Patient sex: F
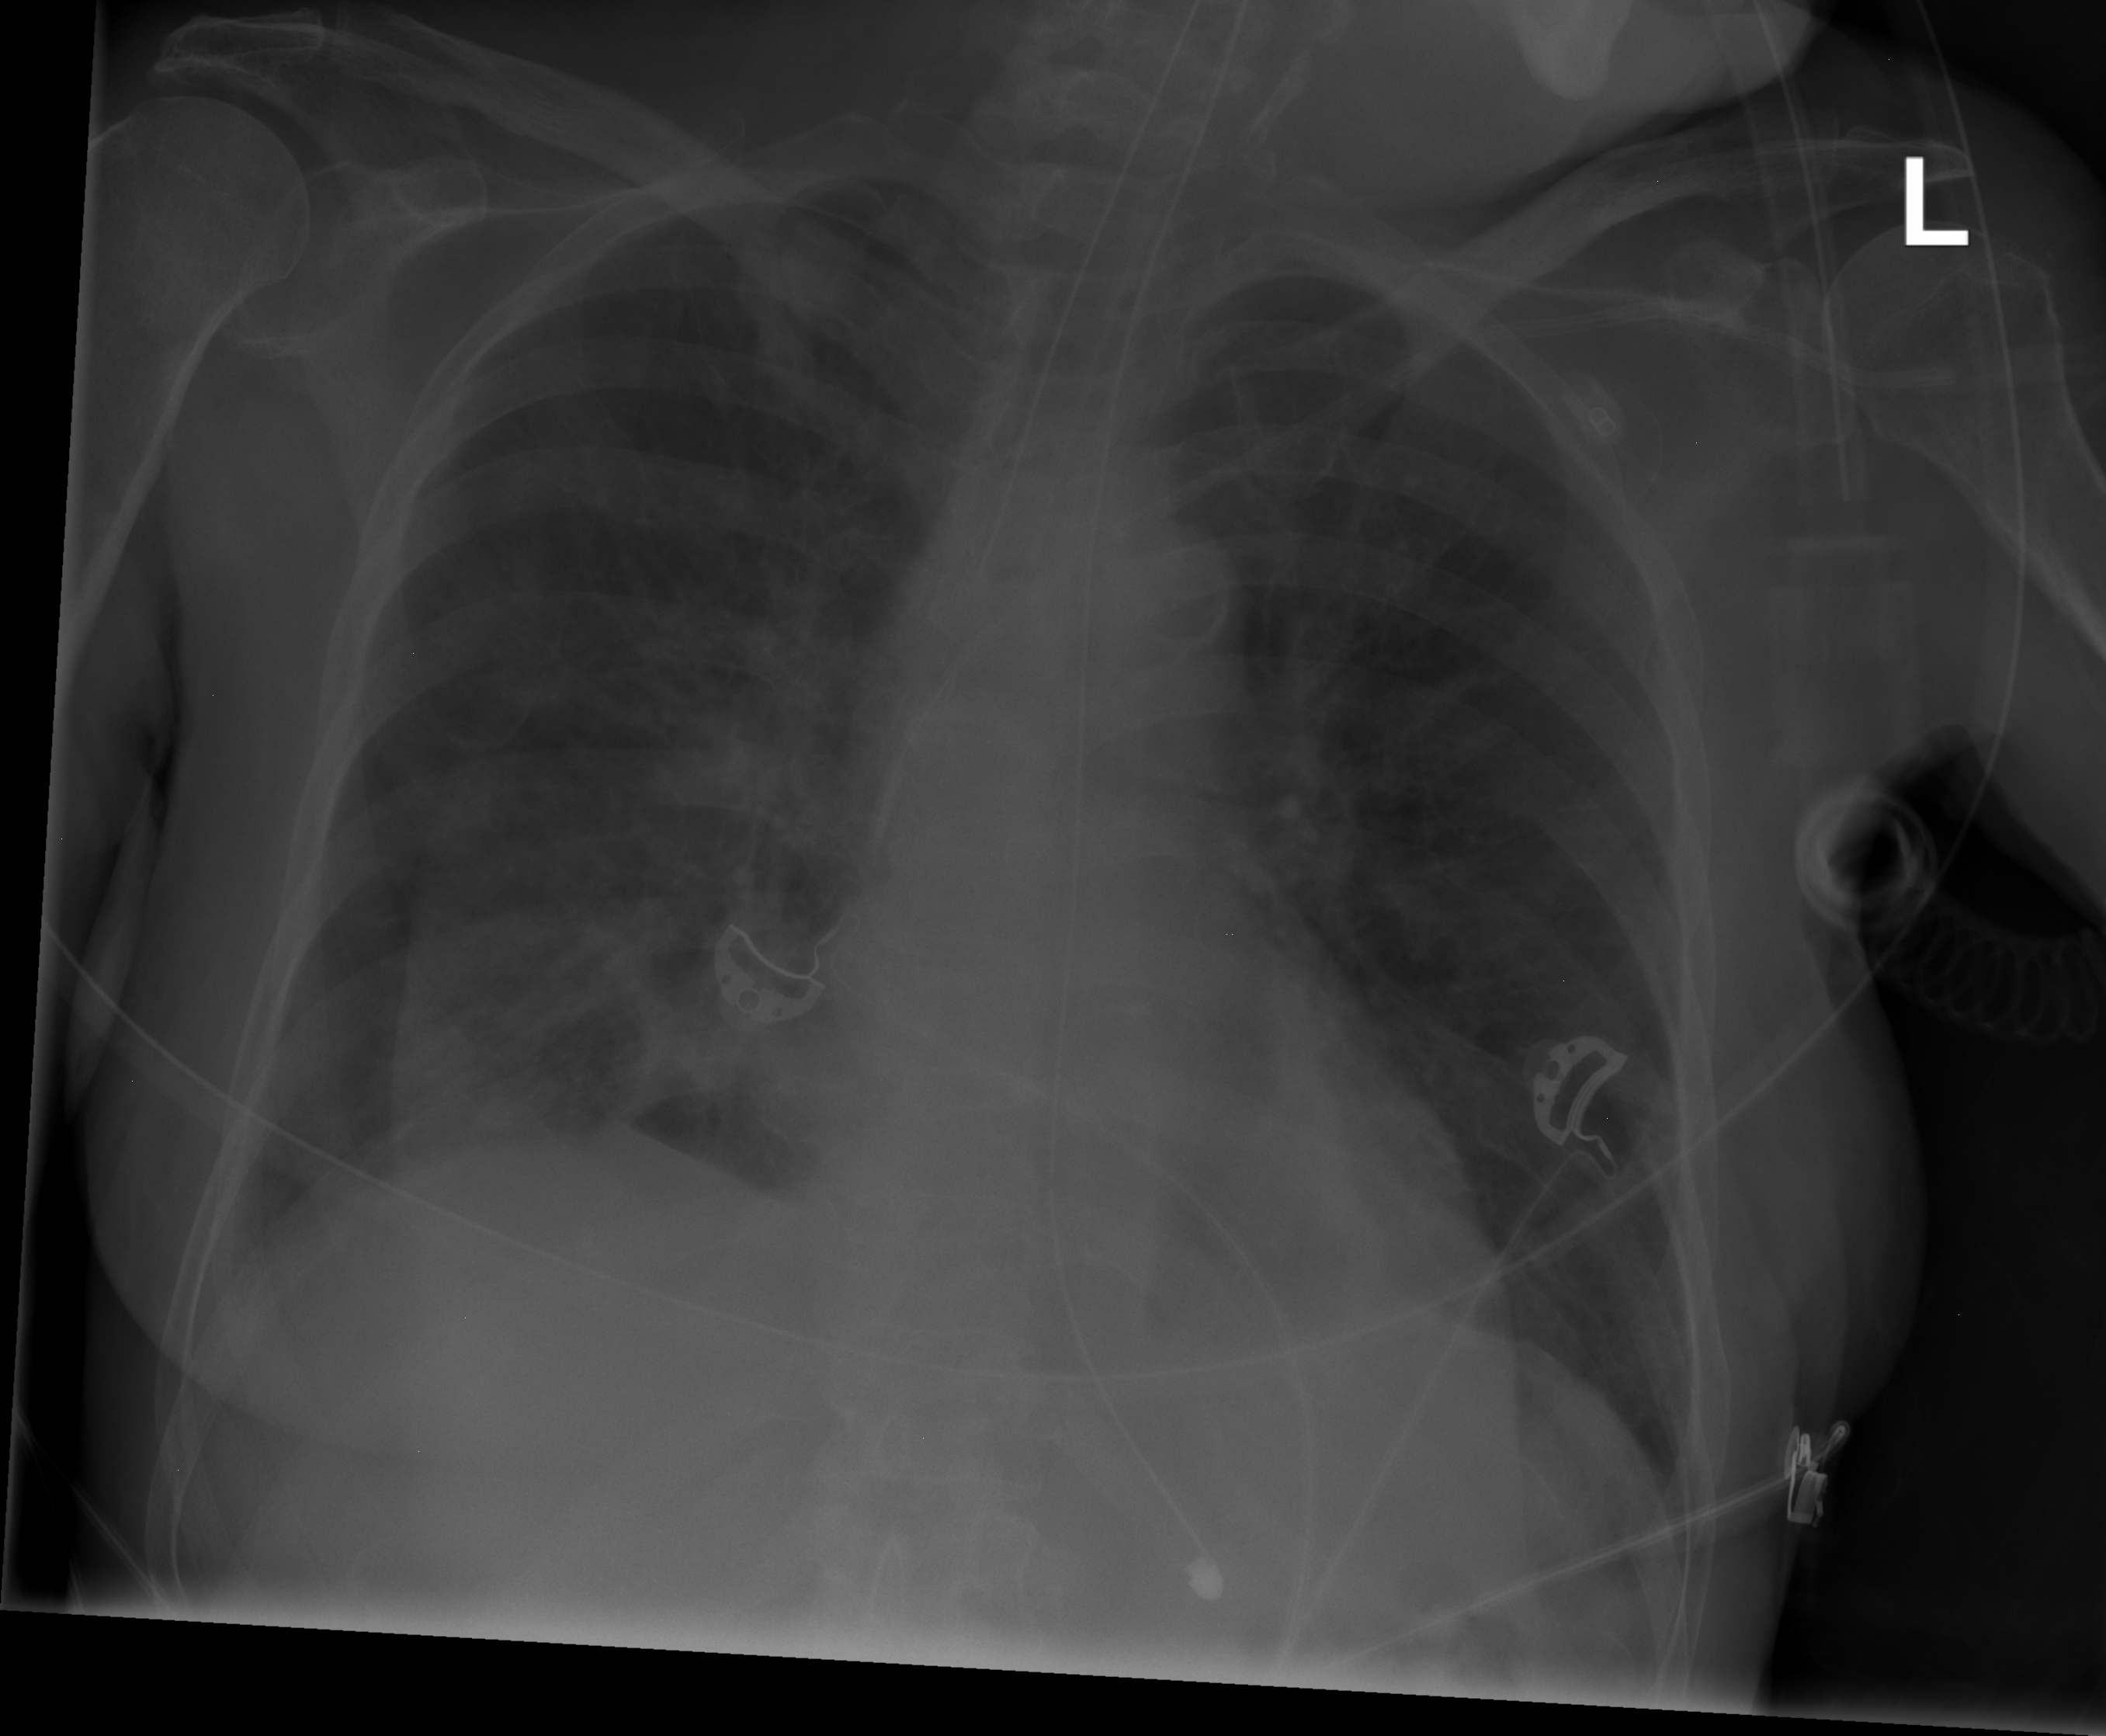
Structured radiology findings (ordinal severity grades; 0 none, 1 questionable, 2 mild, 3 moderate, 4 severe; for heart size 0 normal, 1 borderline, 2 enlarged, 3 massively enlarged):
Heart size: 0
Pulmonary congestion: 0
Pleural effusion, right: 0
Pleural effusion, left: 0
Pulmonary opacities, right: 2
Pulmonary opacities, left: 0
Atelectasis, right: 1
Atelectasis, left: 0